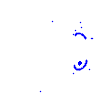
Particle: proton